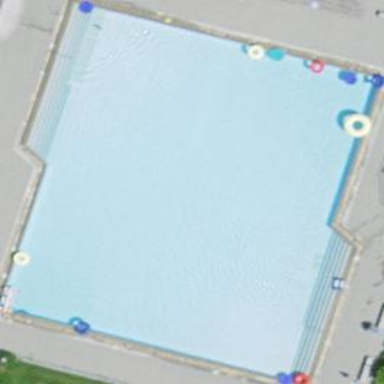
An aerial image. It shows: Swimming pool located in leisure land.